Question: I hope you can help me. In this graphics

you can see the density D versus Phi and Sigma for a numeric data set. How can I plot such graphics in Excel or R? I have googled around but nothing found yet.
Thank you.
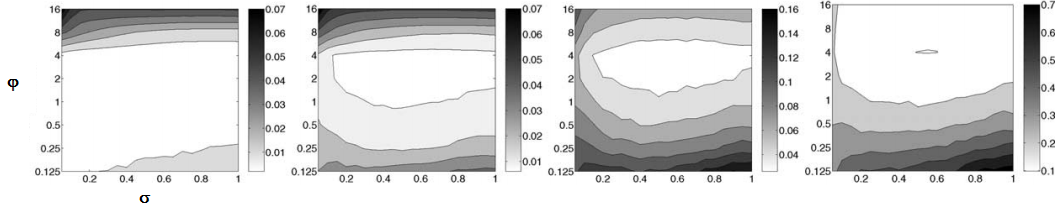
Answer: Try <URL> and got the following:

It looks somewhat like what you want, but it's going to be hard to recreate your examples without data. For reference, here is the code I used:
'''
require(grDevices) # for colours
filled.contour(volcano, color = terrain.colors, asp = 1, nlevels=5)
'''